Question: I could get rid of line 29 error by changing result() to result_array(). But the preg_match() string issue still exists.
'''
function get_room_details($data_room_type = array() ) {
$query = $this->db->query('SELECT rt_id, rt_name FROM room_type ORDER BY rt_name ASC');
$this->db->query($query);
if($query->num_rows()>0) {
foreach($query->result() as $row) {
$data_room_type[$row['rt_id']] = $row['rt_name'];
}
}
return $data_room_type;
echo "<pre>";
print_r($data_room_type);
echo "</pre>";
}
'''

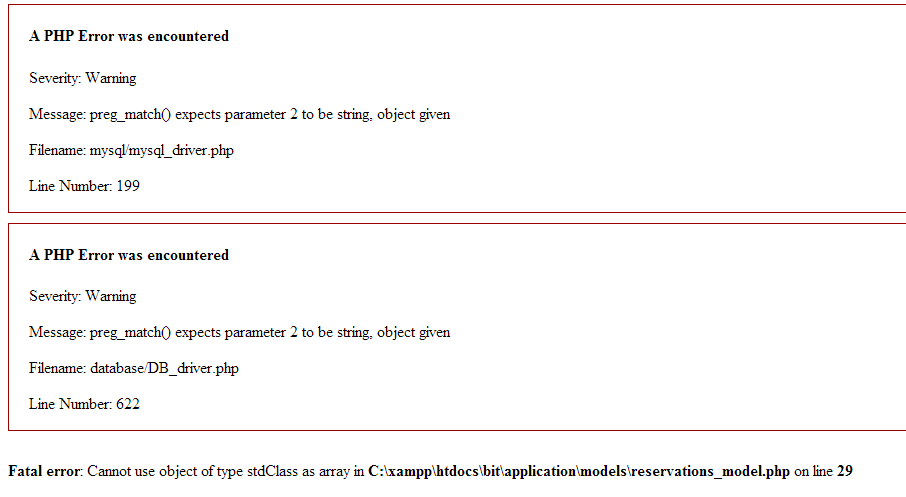
Answer: Remove this line, it is redundant and causes errors:
'''
$this->db->query($query);
'''
you have already created result (this var contains result, it is not query string):'$query = $this->db->query('SELECT rt_id, rt_name FROM room_type ORDER BY rt_name ASC');' , and then you pass it as argument to query method - it causing error.